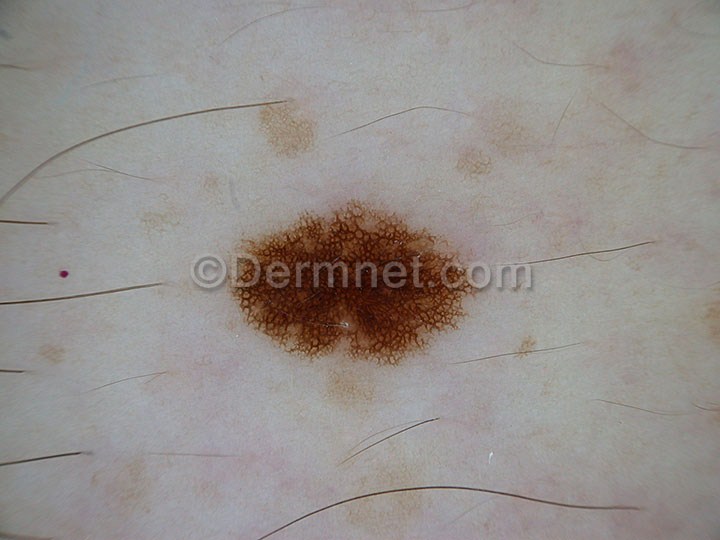
Disease: Light Diseases and Disorders of Pigmentation